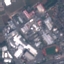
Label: Industrial